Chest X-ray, PA view. Patient: 58 years old, sex M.
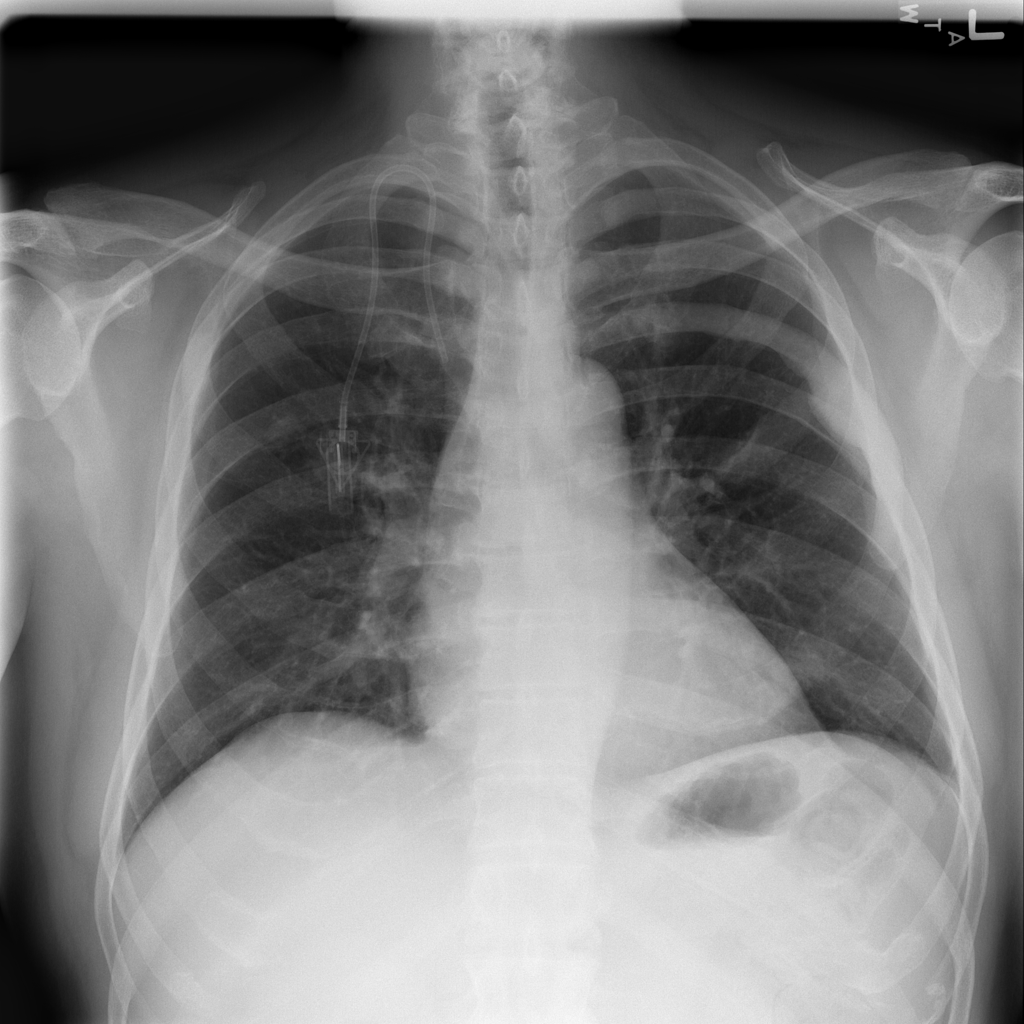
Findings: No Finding